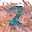
Label: 2